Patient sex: F
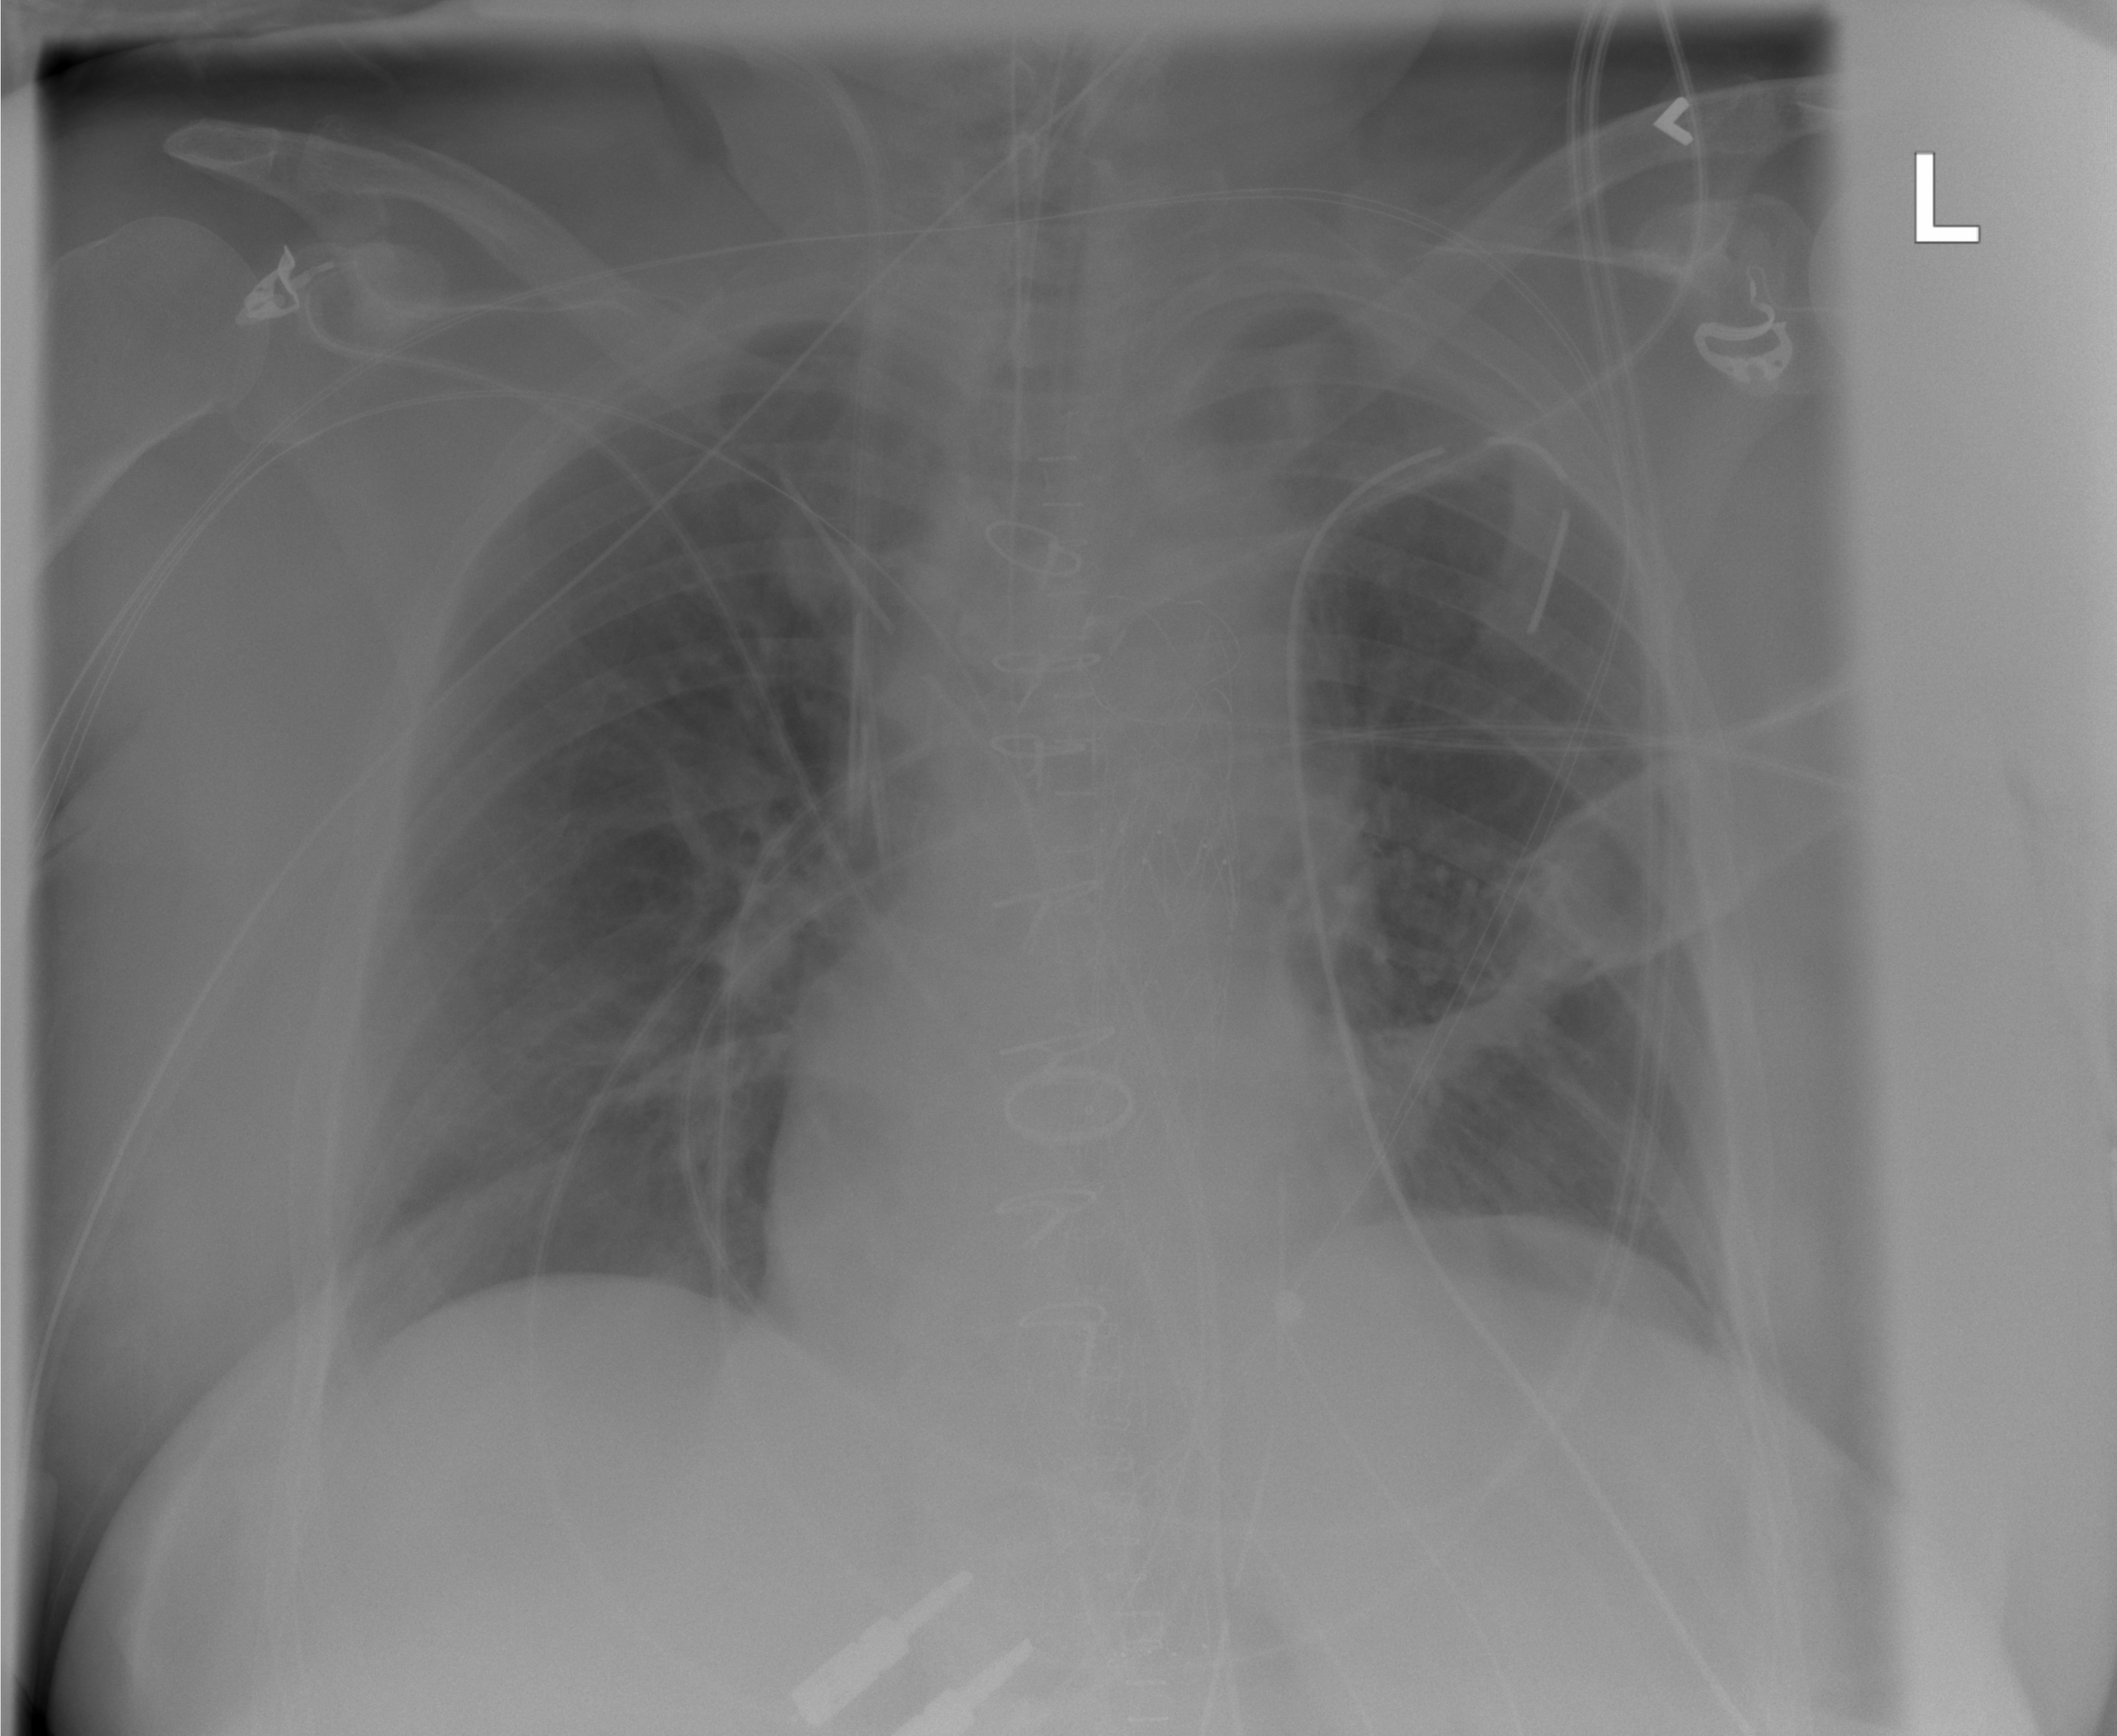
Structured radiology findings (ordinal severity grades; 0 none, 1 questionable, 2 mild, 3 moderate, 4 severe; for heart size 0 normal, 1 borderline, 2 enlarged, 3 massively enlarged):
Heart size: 1
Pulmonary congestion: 0
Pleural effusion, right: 0
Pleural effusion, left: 0
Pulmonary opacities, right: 0
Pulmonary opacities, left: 0
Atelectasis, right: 0
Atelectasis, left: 1